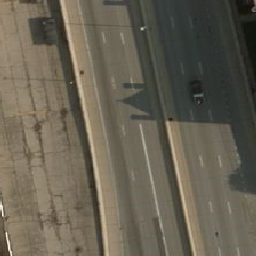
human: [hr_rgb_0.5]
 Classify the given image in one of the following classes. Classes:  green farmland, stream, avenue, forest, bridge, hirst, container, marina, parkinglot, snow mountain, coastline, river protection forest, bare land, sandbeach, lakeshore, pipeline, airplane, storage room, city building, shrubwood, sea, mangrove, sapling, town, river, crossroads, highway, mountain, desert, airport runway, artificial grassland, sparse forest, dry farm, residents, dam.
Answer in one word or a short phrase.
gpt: highway